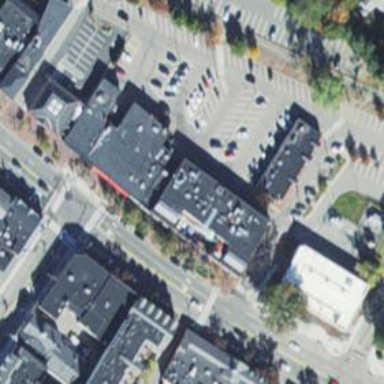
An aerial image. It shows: Retail building.